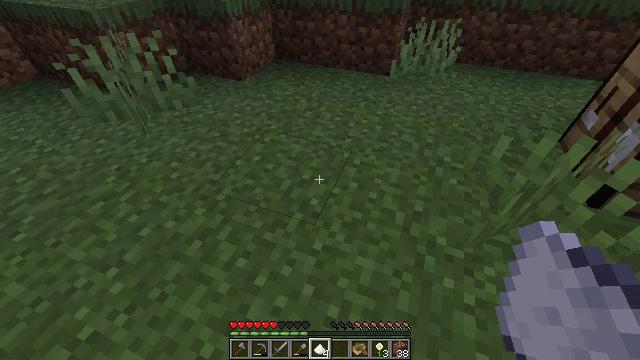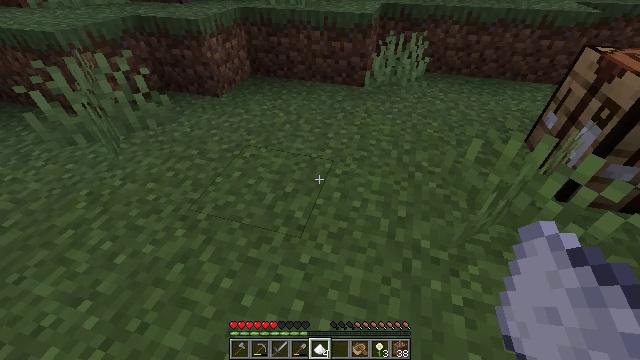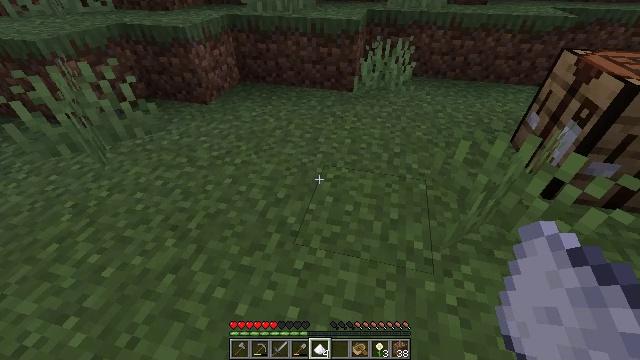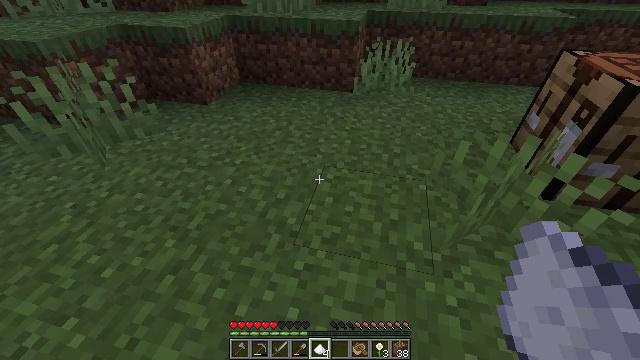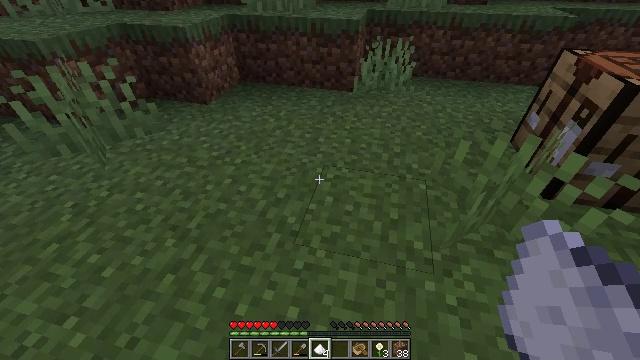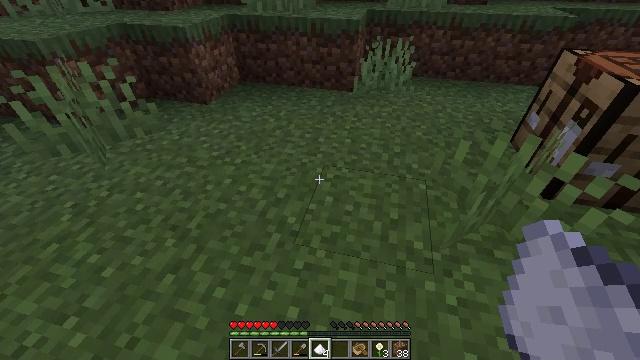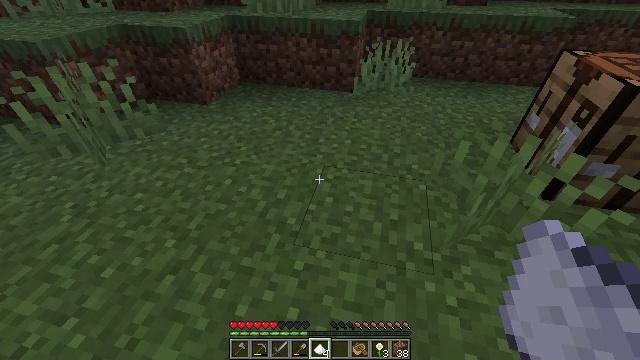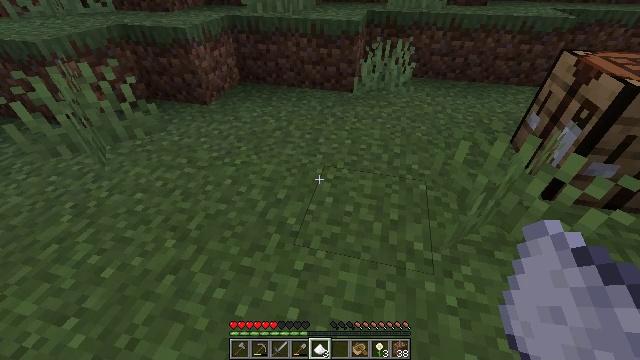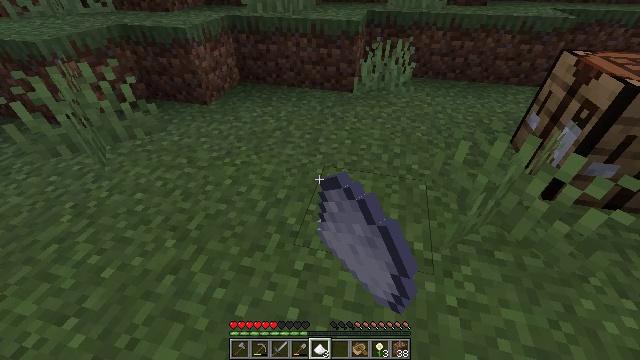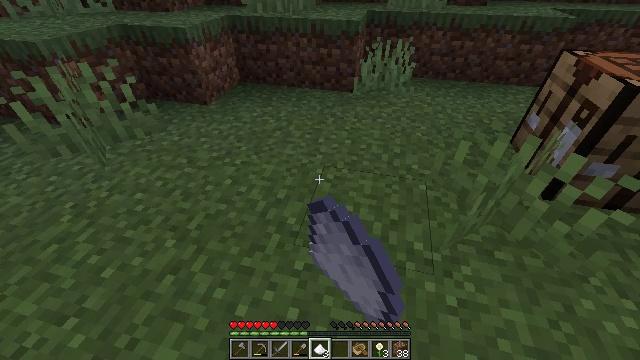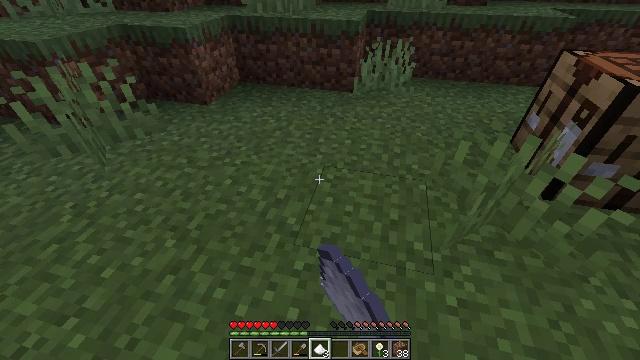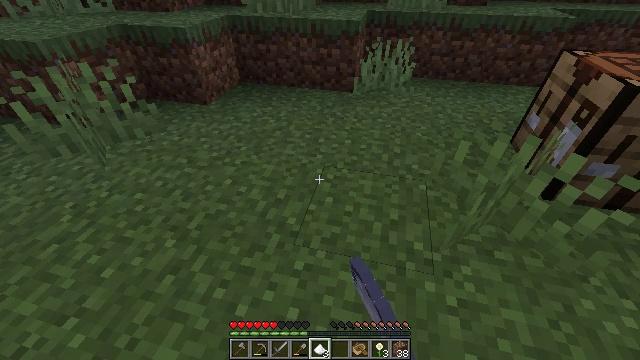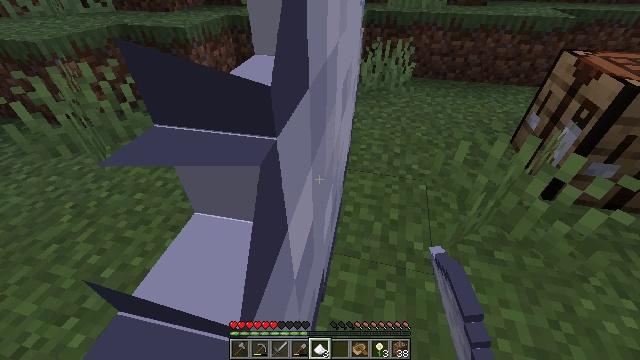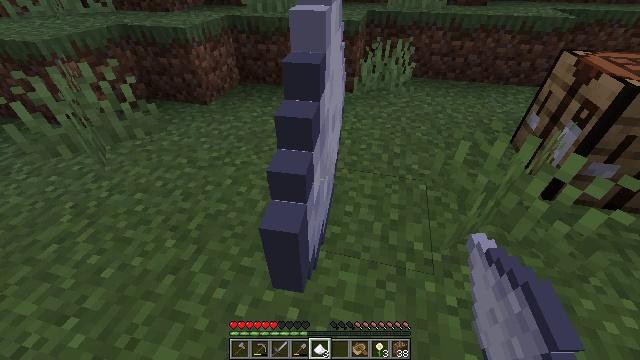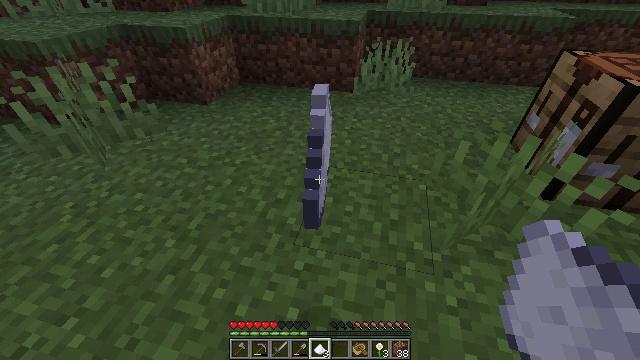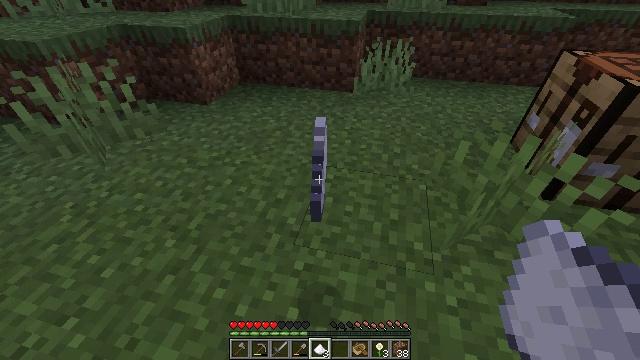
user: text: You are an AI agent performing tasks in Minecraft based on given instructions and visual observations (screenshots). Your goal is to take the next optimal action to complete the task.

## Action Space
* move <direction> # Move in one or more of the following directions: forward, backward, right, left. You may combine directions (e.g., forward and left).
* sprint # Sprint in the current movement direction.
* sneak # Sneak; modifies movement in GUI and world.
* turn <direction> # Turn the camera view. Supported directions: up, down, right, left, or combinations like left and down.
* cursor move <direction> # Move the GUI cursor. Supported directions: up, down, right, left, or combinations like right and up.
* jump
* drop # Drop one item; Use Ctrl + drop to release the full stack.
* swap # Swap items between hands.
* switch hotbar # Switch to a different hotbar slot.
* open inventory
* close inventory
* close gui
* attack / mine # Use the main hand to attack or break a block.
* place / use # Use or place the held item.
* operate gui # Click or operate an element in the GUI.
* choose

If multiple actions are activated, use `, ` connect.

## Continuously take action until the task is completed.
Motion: motion action
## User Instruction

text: Drop some sugar.
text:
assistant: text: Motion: turn right and up
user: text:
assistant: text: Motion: turn right and up
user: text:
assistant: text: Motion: no_op
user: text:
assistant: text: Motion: no_op
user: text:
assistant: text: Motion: no_op
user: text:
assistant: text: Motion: no_op
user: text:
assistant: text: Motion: drop
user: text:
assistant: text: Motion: drop
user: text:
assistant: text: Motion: drop
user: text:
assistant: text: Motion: no_op
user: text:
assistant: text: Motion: no_op
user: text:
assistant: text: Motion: no_op
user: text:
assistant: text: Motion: no_op
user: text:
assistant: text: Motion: no_op
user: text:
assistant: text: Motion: no_op
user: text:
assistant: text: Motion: no_op
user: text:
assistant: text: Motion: no_op
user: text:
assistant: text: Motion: no_op
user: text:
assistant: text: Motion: no_op
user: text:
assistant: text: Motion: no_op
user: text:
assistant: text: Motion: no_op
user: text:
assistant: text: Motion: no_op
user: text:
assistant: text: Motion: no_op
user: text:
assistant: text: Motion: no_op
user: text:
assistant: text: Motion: drop
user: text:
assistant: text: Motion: drop
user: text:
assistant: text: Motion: drop
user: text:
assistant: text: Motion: no_op
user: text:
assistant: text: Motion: no_op
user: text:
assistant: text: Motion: use / place